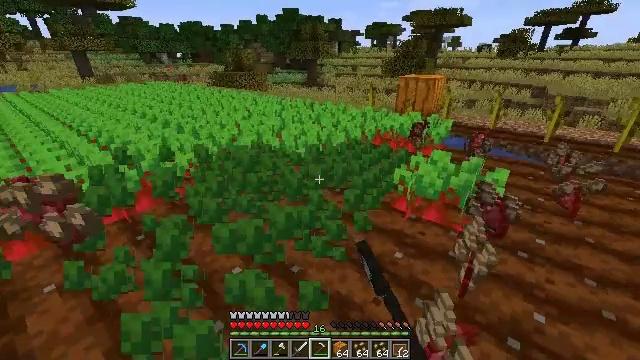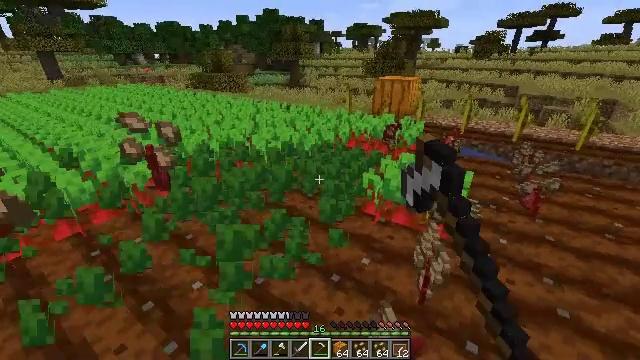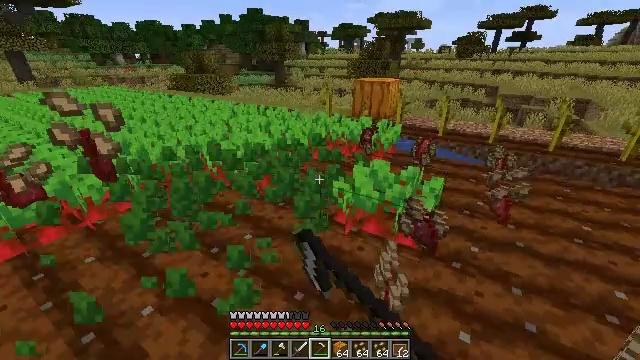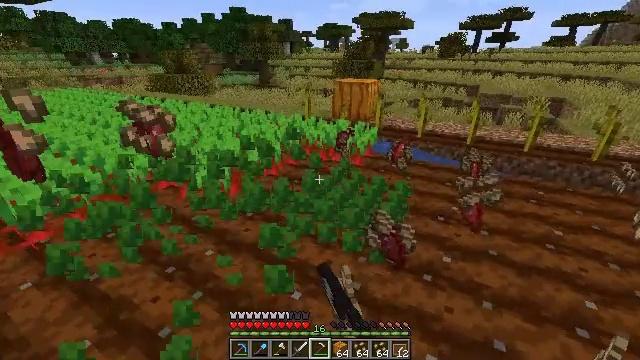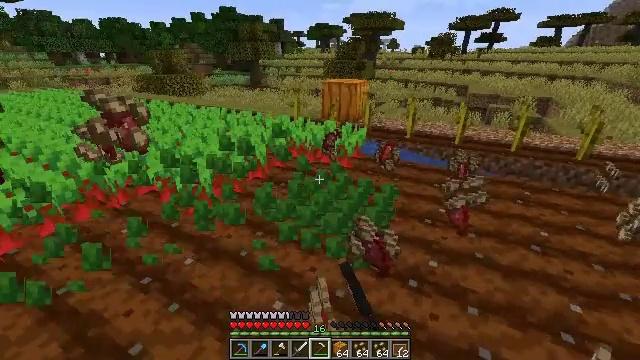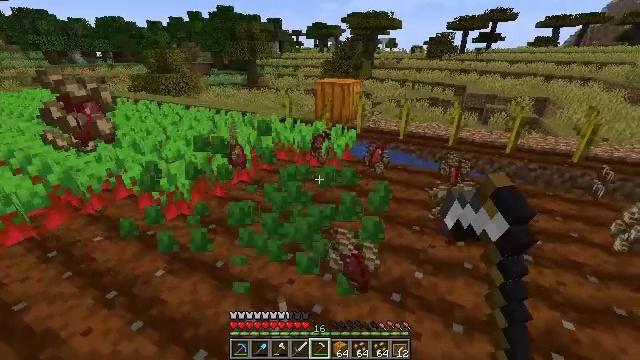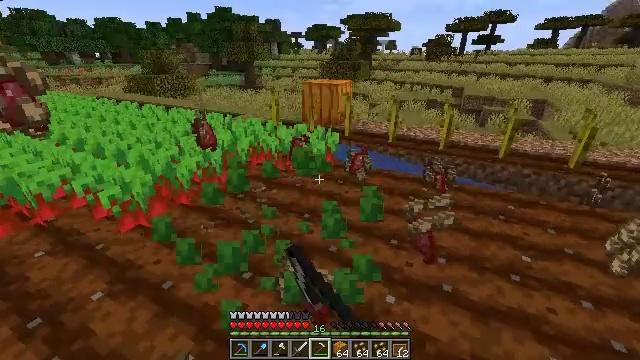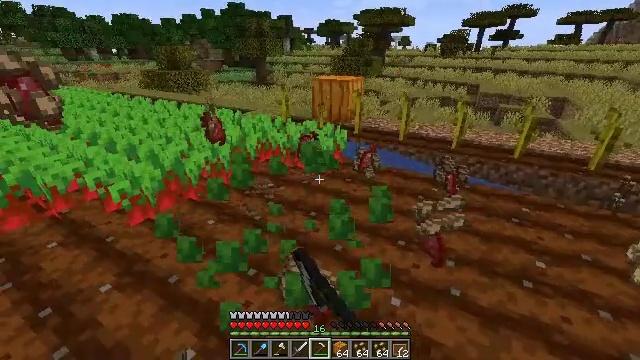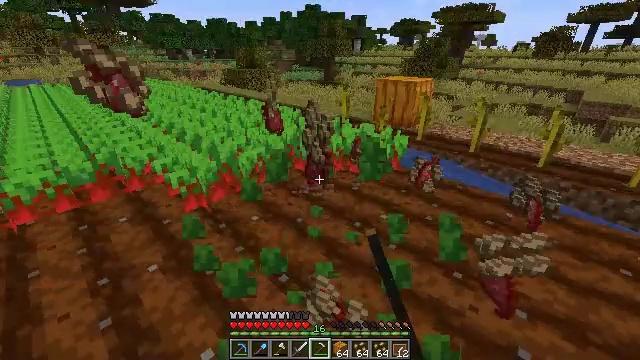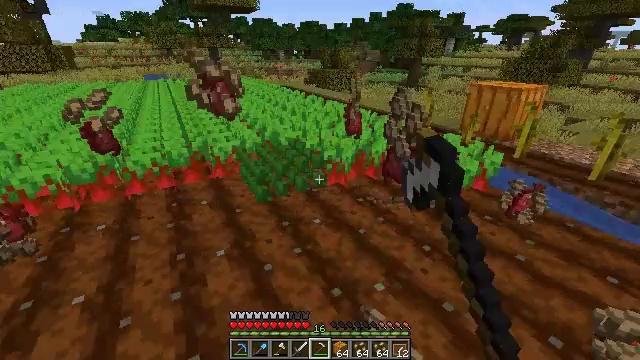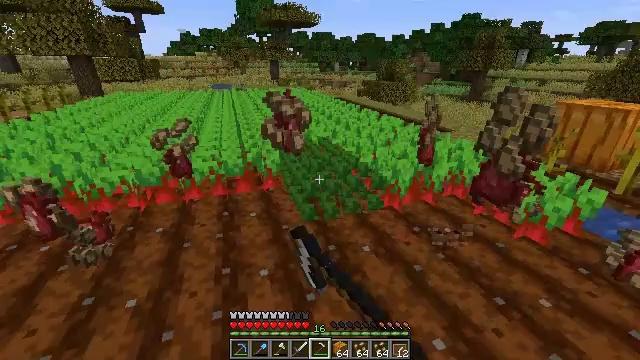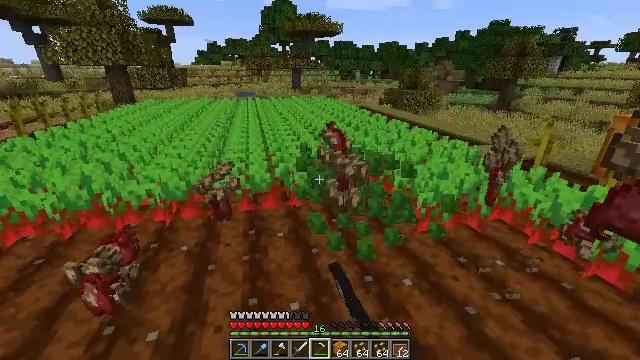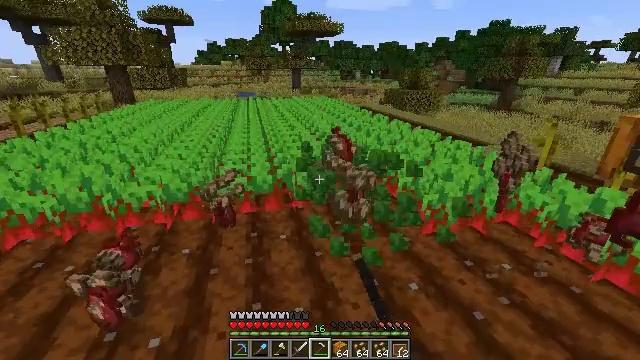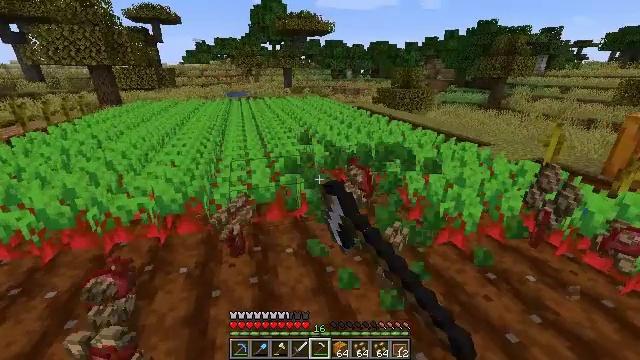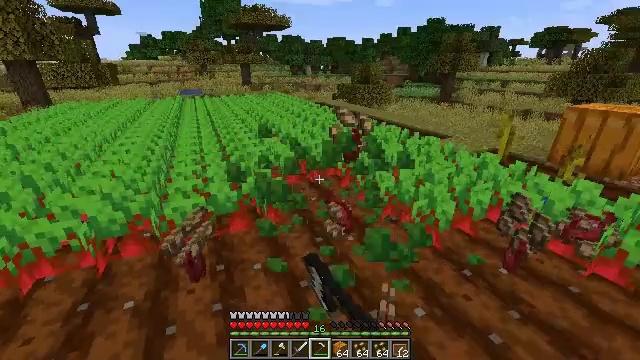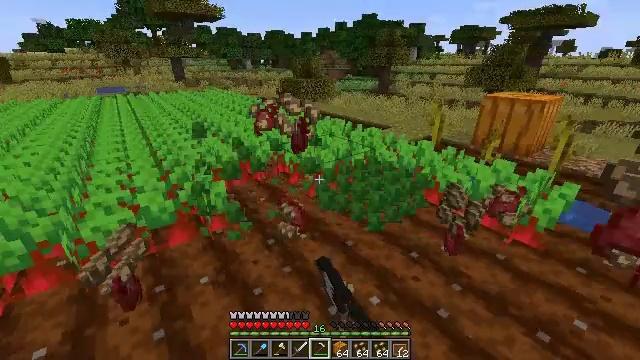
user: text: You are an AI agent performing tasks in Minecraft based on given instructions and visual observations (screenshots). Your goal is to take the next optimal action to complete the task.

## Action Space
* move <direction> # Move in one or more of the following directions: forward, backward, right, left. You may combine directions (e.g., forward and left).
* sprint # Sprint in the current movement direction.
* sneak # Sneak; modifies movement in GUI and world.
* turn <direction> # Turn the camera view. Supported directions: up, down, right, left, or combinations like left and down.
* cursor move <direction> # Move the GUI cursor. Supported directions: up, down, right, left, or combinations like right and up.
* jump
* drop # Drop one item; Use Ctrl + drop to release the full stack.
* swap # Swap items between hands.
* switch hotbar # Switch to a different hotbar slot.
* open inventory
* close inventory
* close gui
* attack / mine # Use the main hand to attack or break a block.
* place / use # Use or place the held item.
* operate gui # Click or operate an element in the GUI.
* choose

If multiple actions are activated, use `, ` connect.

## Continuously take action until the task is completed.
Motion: motion action
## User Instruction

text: Harvest the mature beetroots.
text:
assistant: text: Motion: move forward and move right, turn right, attack / mine
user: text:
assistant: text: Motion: move forward and move right, turn right, attack / mine
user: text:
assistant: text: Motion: move forward and move right, turn right, attack / mine
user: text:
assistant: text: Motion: move forward and move right, turn right, attack / mine
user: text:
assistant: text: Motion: move forward and move right, attack / mine
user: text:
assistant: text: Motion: move forward and move right, attack / mine
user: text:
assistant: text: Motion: move forward, turn left, attack / mine
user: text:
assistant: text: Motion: move forward and move left, turn left, attack / mine
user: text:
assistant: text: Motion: move forward and move left, turn left, attack / mine
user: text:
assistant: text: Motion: move forward and move left, turn left and up, attack / mine
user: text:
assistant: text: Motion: move forward and move left, turn left and up, attack / mine
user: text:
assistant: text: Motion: move forward and move left, attack / mine
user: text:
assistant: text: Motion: move forward and move left, turn right, attack / mine
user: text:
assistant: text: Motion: move forward and move right, turn right, attack / mine
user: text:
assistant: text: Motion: move forward and move right, turn right and down, attack / mine
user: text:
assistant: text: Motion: move forward and move right, turn right, attack / mine
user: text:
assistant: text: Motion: move forward and move right, turn right, attack / mine
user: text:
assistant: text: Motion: move forward and move right, turn right, attack / mine
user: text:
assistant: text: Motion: move forward and move right, turn right, attack / mine
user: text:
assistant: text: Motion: move forward and move right, turn right and down, attack / mine
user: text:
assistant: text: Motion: move forward and move right, attack / mine
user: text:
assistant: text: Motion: move forward, attack / mine
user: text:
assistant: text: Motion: move forward and move left, turn left, attack / mine
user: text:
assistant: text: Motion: move forward and move left, turn left and up, attack / mine
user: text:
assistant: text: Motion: move forward and move left, turn left and up, attack / mine
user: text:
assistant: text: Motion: move forward and move left, turn left and up, attack / mine
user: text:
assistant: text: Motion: move forward and move left, turn left and up, attack / mine
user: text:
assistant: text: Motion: move left, turn left, attack / mine
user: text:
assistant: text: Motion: move left, attack / mine
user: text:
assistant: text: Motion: move left, turn left, attack / mine